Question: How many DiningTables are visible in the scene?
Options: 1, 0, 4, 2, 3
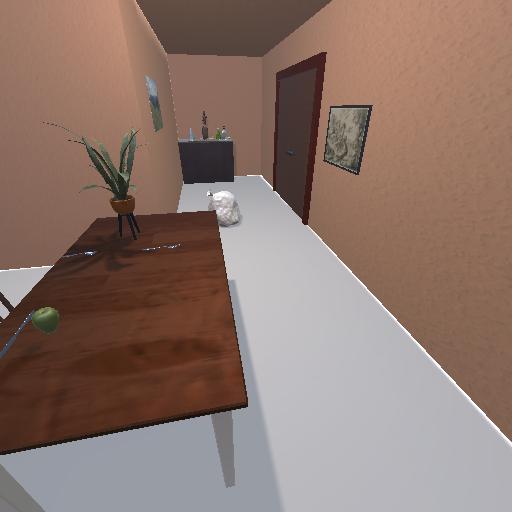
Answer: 1